Question: I've created a custom Linear layout in order to have "square" layout fitting the width of its parent but I'm having trouble positioning it with another LinearLayout.
I want the 'LinearLayout' to be just below the 'SquareLinearLayout' and I got this (both layout are top aligned):

I've tried 'android:parentAlignBottom="true"' and 'android:gravity="bottom"' but nothing works for me ...
Here is my layout xml :
'''
<RelativeLayout xmlns:android="http://schemas.android.com/apk/res/android"
xmlns:tools="http://schemas.android.com/tools"
android:layout_width="match_parent"
android:layout_height="match_parent"
android:paddingBottom="@dimen/activity_vertical_margin"
android:paddingLeft="@dimen/activity_horizontal_margin"
android:paddingRight="@dimen/activity_horizontal_margin"
android:paddingTop="@dimen/activity_vertical_margin"
tools:context="com.dekajoo.rpg.MainActivity" >
<com.dekajoo.rpg.custom_layouts.SquareLinearLayout
android:id="@+id/game_layout"
android:layout_width="match_parent"
android:layout_height="match_parent"
android:gravity="center"
android:orientation="vertical"
android:background="#f00" />
<android:LinearLayout
android:id="@+id/control_bar"
android:layout_width="match_parent"
android:layout_height="100dip"
android:background="#0f0"
android:gravity="center"
android:orientation="horizontal" />
</RelativeLayout>
'''
And here is my SquareLinearLayout class :
'''
package com.dekajoo.rpg.custom_layouts;
import android.content.Context;
import android.util.AttributeSet;
import android.widget.LinearLayout;
public class SquareLinearLayout extends LinearLayout {
public SquareLinearLayout(Context context) {
super(context);
}
public SquareLinearLayout(Context context, AttributeSet attrs) {
super(context, attrs);
}
/*public SquareView(Context context, AttributeSet attrs, int defStyle) {
super(context, attrs, defStyle);
}*/
@Override
public void onMeasure(int widthMeasureSpec, int heightMeasureSpec) {
super.onMeasure(widthMeasureSpec, heightMeasureSpec);
int width = MeasureSpec.getSize(widthMeasureSpec);
int height = MeasureSpec.getSize(heightMeasureSpec);
int size = width > height ? height : width;
setMeasuredDimension(size, size);
}
}
'''
Thanks,
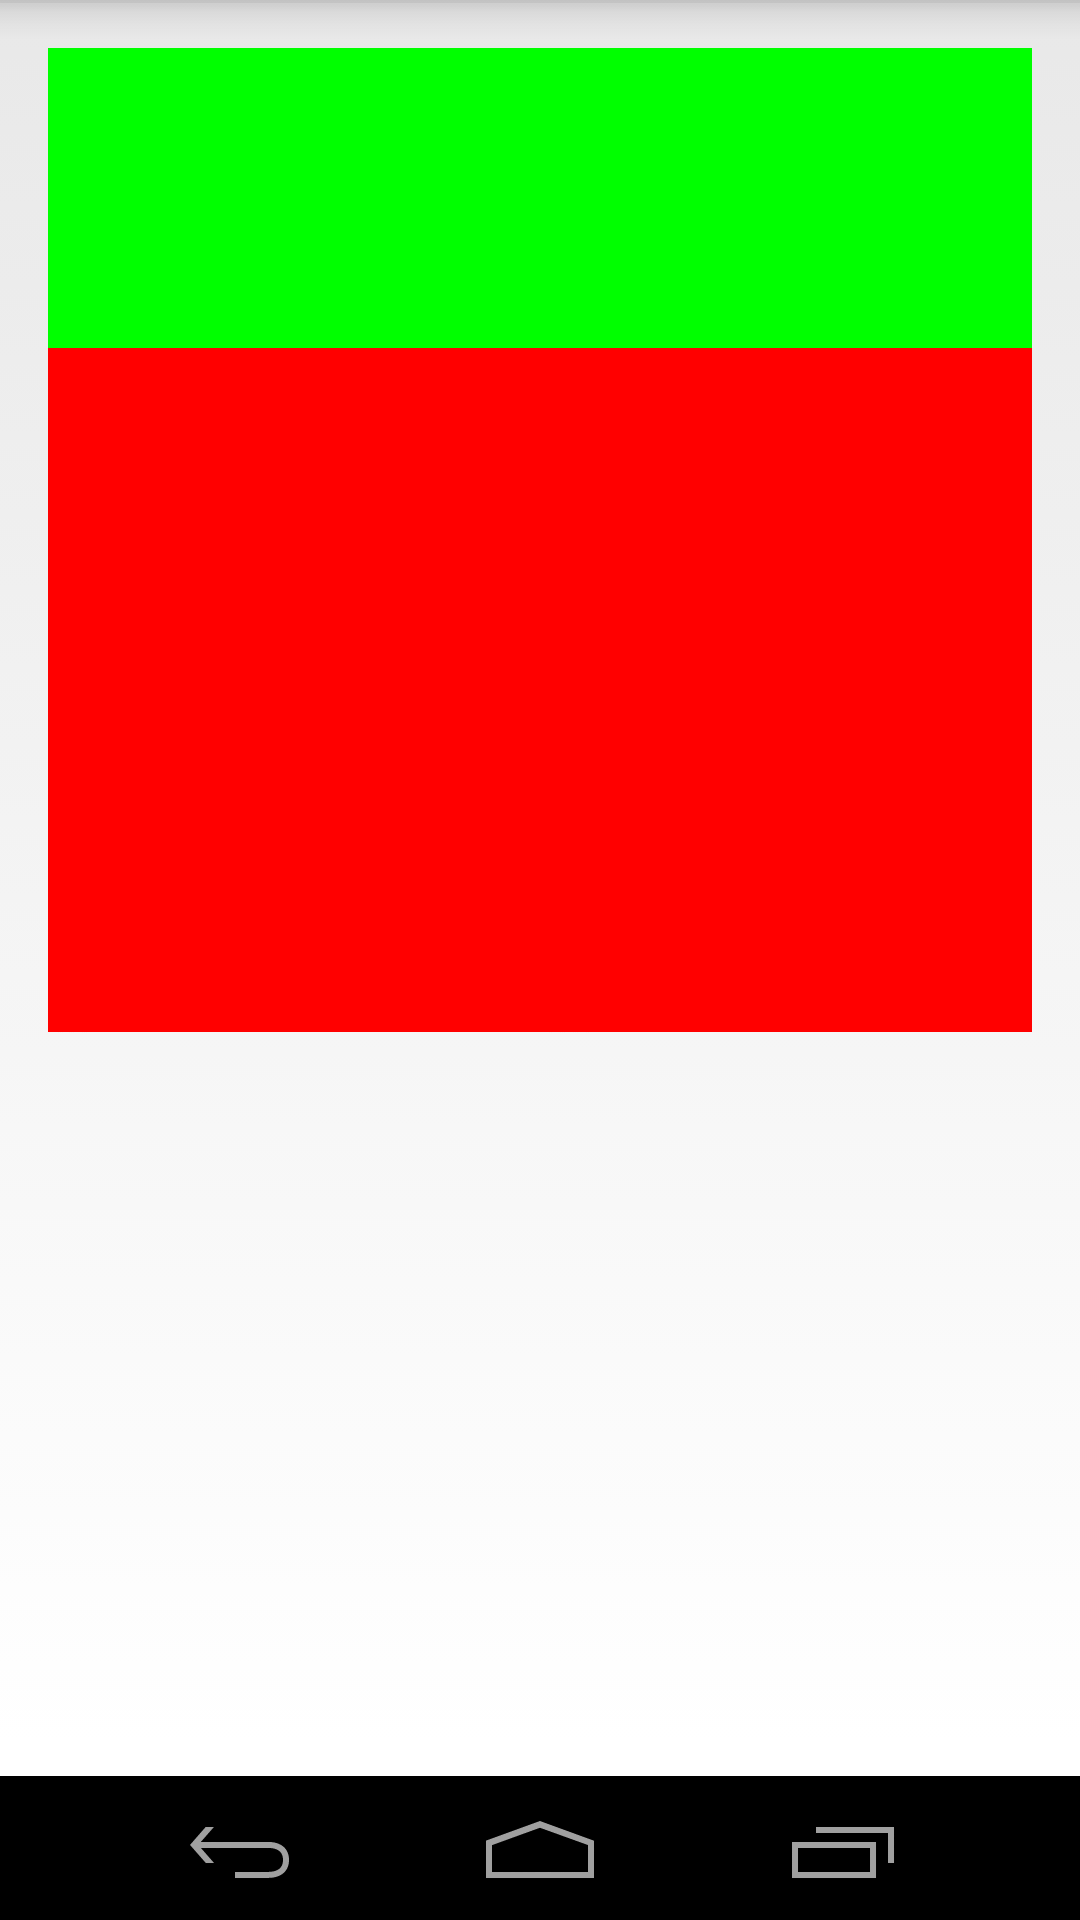
Answer: Add this to your 'LinearLayout', 'android:layout_below="@id/game_layout"'